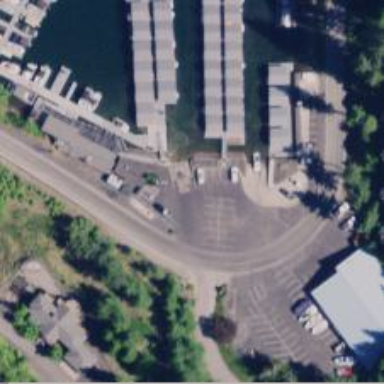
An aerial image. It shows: Slipway road for service vehicles.